Interaction volume radius: 5 \u00c5
Interaction volume height: 20 \u00c5
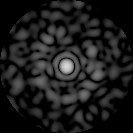
Disorder parameter: 0.8061